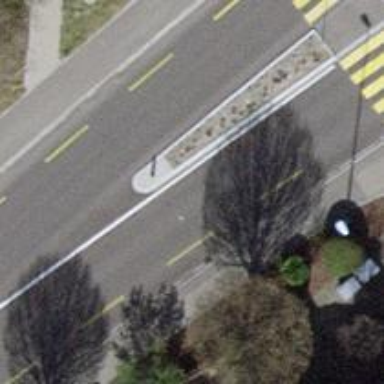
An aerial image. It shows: Secondary road with asphalt surface. The sidewalk on the right also has asphalt surface.